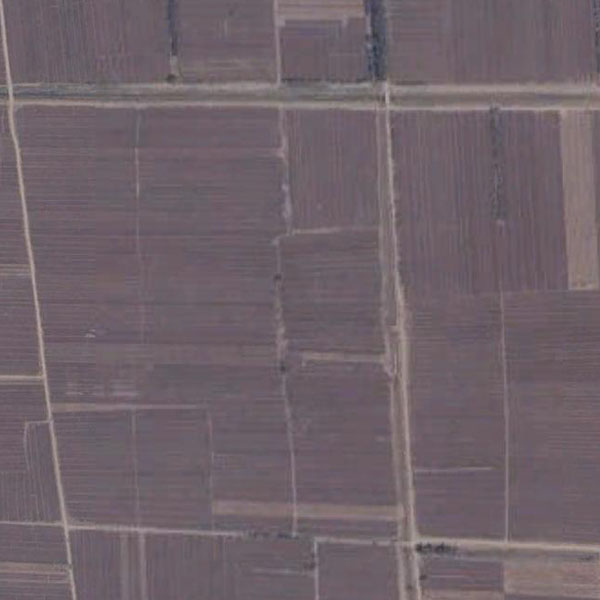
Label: Farmland